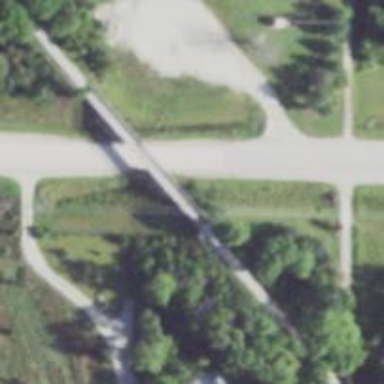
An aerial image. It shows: Abandoned railway bridge over path.